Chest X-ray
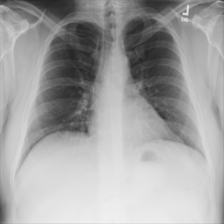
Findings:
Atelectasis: negative
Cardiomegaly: negative
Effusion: negative
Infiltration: positive
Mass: negative
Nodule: negative
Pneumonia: negative
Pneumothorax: negative
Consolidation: negative
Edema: negative
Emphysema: negative
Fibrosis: negative
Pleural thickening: negative
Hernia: negative